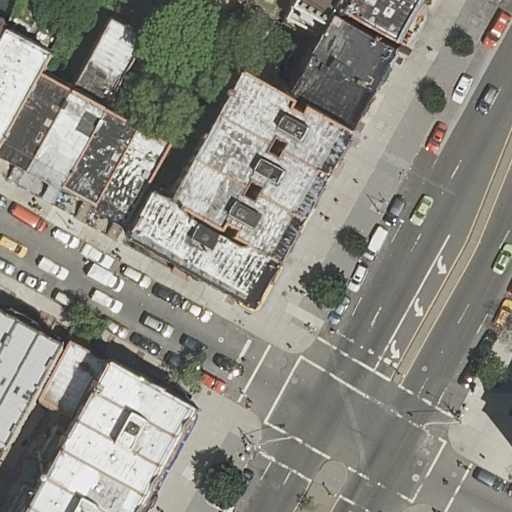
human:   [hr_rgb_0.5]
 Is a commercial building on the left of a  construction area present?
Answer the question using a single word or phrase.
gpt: no

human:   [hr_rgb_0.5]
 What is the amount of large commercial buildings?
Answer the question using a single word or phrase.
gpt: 0

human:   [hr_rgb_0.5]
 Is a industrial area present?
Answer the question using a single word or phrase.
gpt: no

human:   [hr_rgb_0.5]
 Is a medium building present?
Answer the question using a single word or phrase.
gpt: yes

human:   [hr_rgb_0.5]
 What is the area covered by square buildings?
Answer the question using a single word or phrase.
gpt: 0m2

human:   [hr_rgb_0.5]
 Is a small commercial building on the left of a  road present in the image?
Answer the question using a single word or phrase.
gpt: no

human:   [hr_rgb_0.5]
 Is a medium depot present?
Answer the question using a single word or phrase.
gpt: no

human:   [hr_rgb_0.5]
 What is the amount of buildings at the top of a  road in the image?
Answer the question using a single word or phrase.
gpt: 16

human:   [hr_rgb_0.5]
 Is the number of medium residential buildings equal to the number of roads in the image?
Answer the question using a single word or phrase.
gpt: no

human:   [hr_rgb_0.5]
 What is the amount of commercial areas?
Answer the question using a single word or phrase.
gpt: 0

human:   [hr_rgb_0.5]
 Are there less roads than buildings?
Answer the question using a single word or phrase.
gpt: yes

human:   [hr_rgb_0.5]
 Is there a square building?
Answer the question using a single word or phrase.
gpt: no

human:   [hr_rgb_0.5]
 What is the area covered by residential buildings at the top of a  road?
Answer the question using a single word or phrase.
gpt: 2519m2

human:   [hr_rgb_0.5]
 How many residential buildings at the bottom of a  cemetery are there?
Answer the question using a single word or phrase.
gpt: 0

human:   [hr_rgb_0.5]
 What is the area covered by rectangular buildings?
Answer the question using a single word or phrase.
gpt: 1922m2

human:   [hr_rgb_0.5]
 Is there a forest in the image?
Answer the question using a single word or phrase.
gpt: no

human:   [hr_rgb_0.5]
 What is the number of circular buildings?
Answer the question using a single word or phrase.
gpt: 0

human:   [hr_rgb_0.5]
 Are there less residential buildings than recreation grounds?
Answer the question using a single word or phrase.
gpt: no

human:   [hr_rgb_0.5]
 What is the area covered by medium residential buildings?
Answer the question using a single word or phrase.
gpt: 2895m2

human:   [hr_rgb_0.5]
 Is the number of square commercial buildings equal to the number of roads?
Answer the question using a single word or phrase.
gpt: no

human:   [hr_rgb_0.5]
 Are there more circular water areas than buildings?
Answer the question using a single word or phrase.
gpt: no

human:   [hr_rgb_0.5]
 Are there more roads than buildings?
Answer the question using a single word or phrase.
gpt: no

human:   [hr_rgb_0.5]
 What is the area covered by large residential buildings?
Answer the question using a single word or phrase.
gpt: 0m2

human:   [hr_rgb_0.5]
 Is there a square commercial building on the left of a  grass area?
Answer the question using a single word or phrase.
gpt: no

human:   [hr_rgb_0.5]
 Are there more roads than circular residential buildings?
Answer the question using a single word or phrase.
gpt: yes

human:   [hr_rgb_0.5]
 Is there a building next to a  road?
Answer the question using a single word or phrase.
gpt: yes

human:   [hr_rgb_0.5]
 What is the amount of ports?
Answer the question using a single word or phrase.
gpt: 0

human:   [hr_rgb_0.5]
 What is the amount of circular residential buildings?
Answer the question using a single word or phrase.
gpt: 0

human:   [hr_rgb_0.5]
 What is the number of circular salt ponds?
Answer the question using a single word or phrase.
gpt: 0

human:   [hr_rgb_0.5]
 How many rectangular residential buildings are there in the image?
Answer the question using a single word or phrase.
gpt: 16

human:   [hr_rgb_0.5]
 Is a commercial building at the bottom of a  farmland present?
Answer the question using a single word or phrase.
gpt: no

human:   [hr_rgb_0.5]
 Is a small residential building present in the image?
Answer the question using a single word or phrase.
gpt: yes

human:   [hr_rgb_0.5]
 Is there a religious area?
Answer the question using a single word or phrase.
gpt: no

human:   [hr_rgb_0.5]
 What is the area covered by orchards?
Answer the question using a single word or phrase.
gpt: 0m2

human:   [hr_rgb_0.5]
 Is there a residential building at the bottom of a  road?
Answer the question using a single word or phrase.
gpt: yes

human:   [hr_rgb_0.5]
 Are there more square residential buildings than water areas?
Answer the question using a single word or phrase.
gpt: no